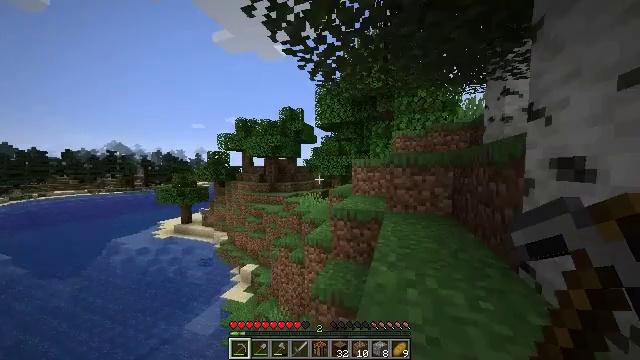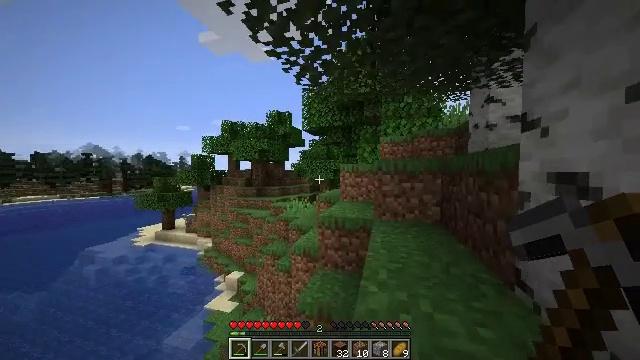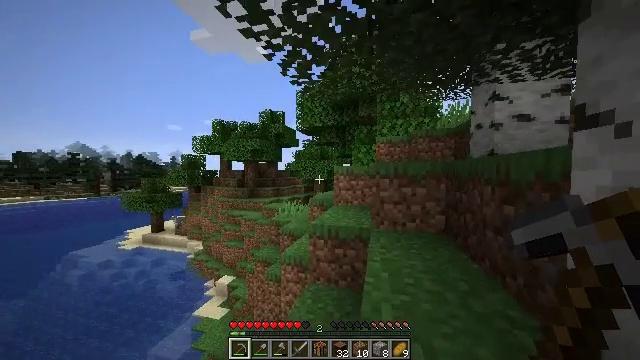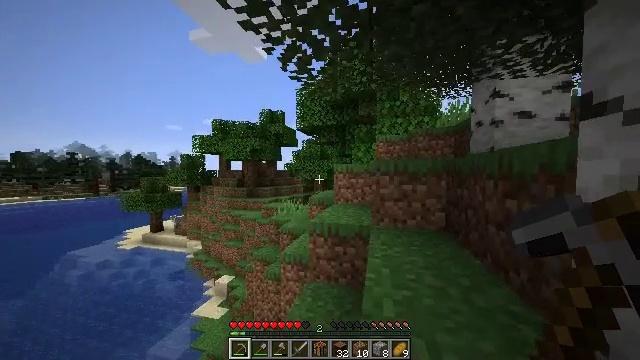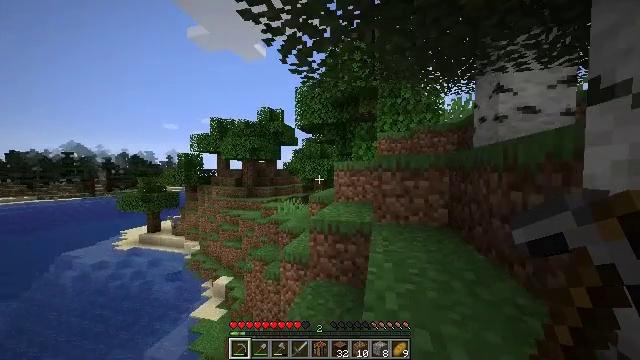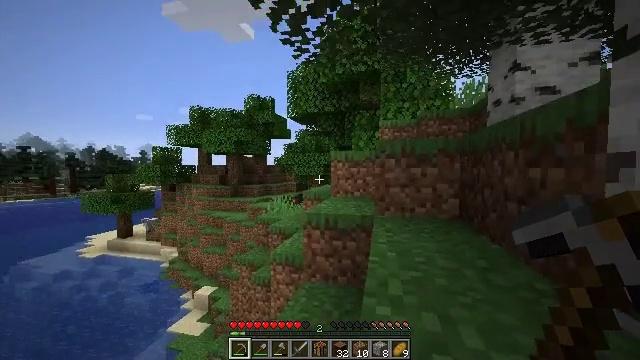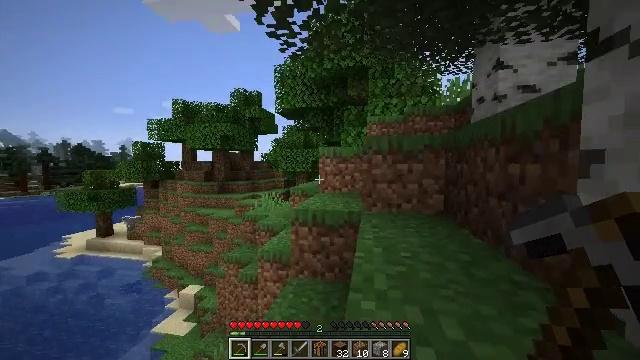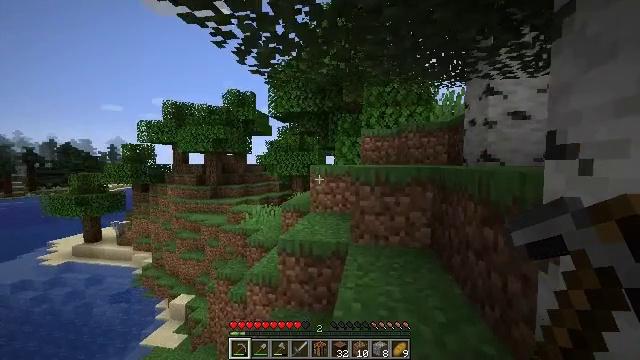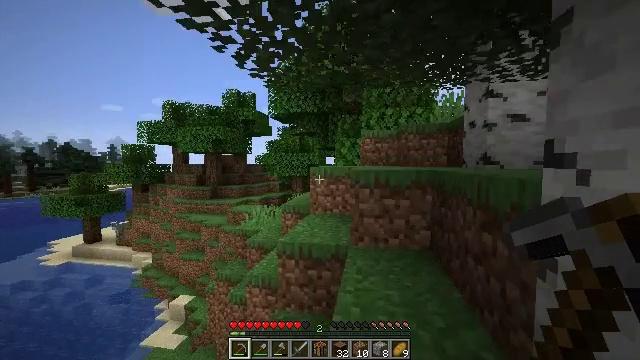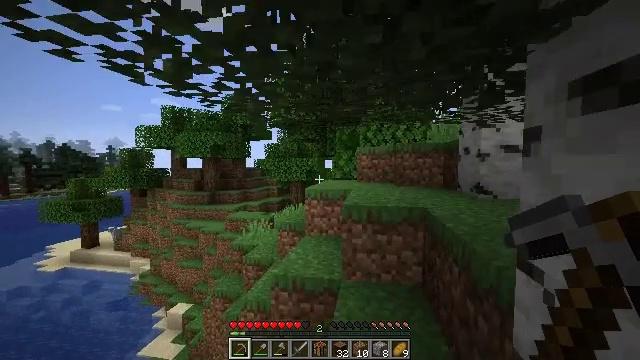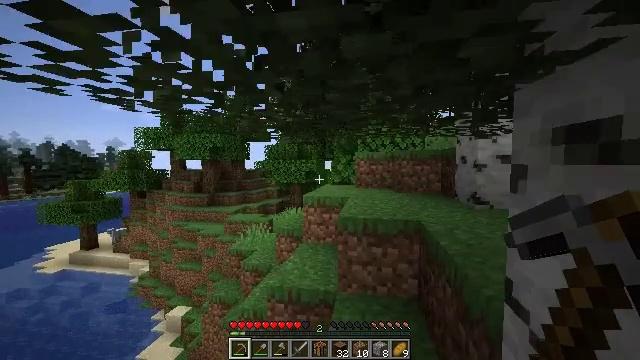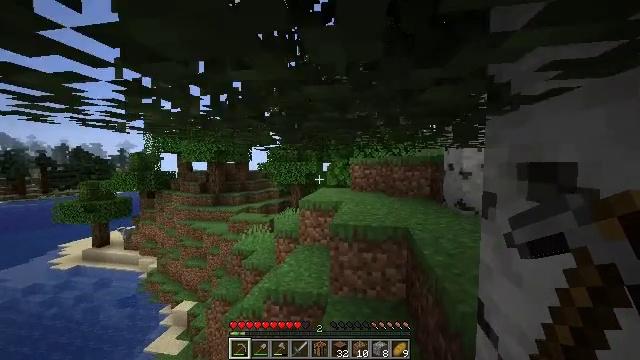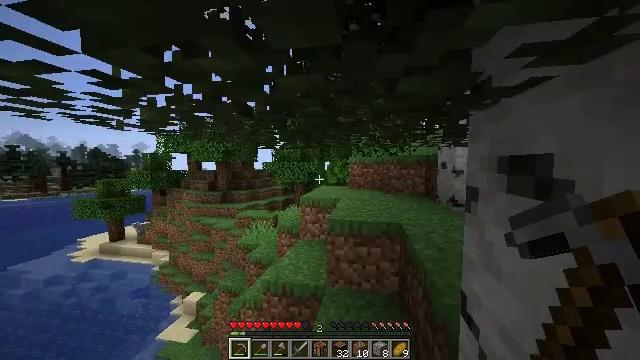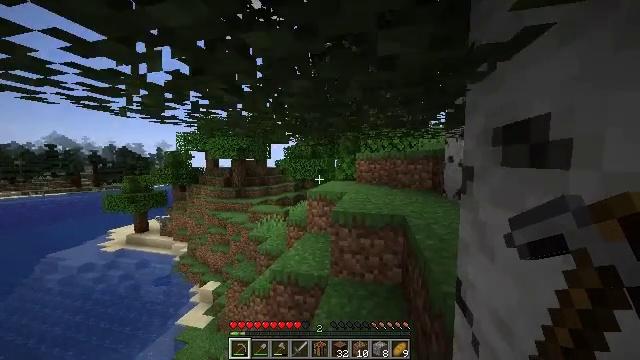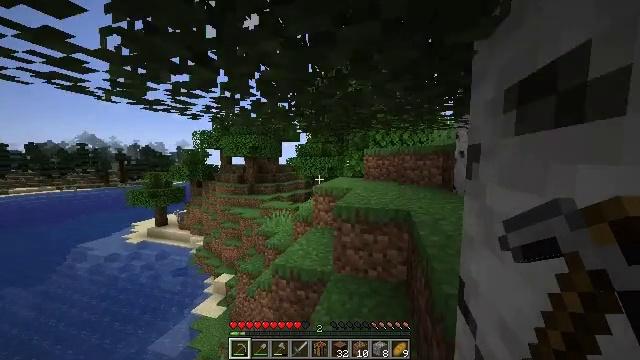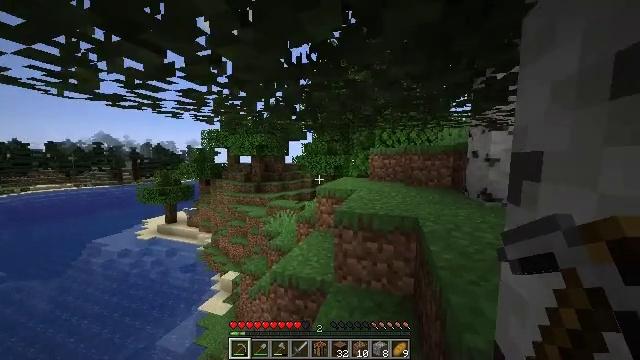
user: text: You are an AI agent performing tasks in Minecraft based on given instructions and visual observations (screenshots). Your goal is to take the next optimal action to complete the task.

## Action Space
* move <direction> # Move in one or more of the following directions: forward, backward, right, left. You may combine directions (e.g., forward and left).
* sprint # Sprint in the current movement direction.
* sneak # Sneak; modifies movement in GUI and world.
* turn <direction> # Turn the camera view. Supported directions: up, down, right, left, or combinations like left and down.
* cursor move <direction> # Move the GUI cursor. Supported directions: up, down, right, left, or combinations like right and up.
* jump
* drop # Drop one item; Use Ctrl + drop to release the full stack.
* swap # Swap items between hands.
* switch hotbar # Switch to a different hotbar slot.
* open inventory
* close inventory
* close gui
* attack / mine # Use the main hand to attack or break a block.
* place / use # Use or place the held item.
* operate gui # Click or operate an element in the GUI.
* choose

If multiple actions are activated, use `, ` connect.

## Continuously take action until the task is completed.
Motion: motion action
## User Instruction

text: Harvesting kelp can be done quickly underwater.
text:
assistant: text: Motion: move forward, sprint, turn right, jump
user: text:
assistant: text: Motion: move forward and move right, sprint, turn right, jump
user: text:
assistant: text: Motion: move forward and move right, sprint, jump
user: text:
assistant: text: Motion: move forward and move right, sprint, jump
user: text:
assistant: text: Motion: move forward and move right, sprint, turn right, jump
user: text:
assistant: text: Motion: move forward and move right, sprint, turn right, jump
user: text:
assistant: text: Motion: move forward and move right, sprint, jump
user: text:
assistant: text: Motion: move forward and move right, sprint, jump
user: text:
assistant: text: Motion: move forward and move right, sprint, jump
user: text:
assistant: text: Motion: move forward and move right, sprint, jump
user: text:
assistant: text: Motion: move forward and move right, sprint, jump
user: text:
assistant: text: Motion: move forward and move right, sprint, jump
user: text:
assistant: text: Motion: move forward and move right, sprint, turn left, jump
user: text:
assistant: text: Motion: move forward and move right, sprint, turn left, jump
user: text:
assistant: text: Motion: move forward and move right, sprint, turn left, jump
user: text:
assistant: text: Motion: move forward, sprint, turn left
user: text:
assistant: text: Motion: move forward, sprint, turn left
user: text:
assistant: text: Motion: move forward, sprint, turn left
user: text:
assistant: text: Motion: move forward, sprint, turn left
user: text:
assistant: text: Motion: move forward, sprint, turn left
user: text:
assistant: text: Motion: move forward, sprint, turn left
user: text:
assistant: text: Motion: move forward, sprint, turn left
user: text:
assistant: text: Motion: move forward, sprint
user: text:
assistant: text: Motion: move forward, sprint
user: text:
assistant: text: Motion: move forward, sprint
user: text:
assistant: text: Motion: move forward, sprint
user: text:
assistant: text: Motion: move forward, sprint
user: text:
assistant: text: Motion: move forward, sprint
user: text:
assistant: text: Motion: move forward, sprint
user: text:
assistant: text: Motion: move forward, sprint